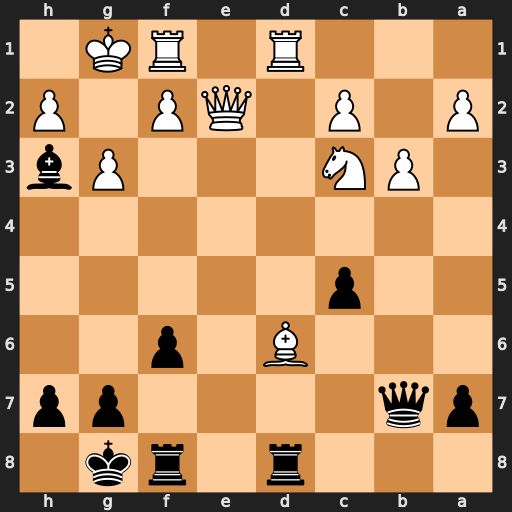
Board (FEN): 3r1rk1/pq4pp/3B1p2/2p5/8/1PN3Pb/P1P1QP1P/3R1RK1
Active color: b
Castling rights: -
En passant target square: -
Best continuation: Qg2#